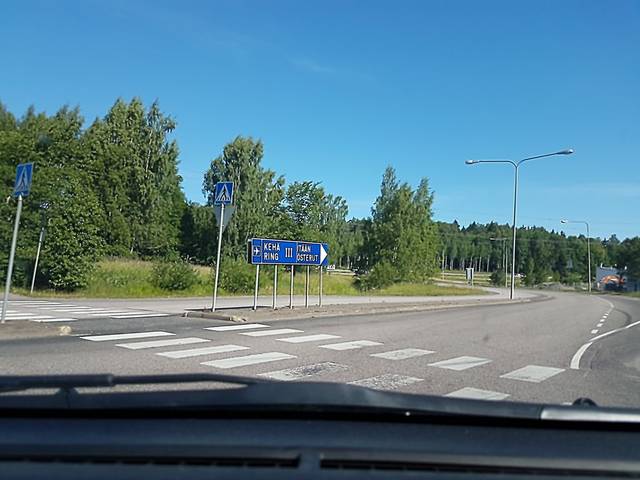
Region: Finland
Coordinates: 60.284, 24.833